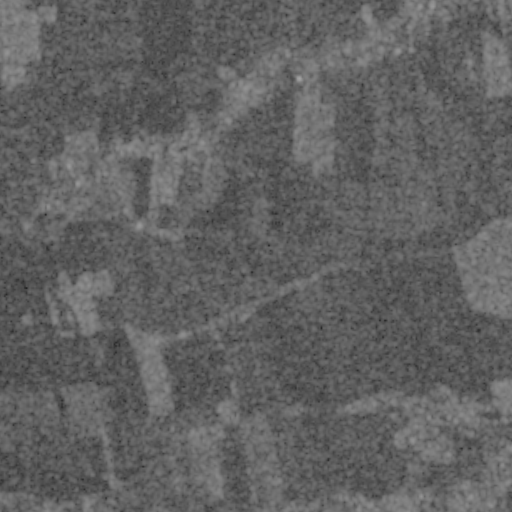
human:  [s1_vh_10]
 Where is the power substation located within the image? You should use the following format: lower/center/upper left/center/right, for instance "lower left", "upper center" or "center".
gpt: The power substation is located in the upper right of the image.
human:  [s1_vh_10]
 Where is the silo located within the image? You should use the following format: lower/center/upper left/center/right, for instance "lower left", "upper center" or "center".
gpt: The silo is located in the lower left of the image.
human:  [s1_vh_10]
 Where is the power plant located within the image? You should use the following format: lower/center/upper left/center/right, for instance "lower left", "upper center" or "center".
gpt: There is no power plant in the image.

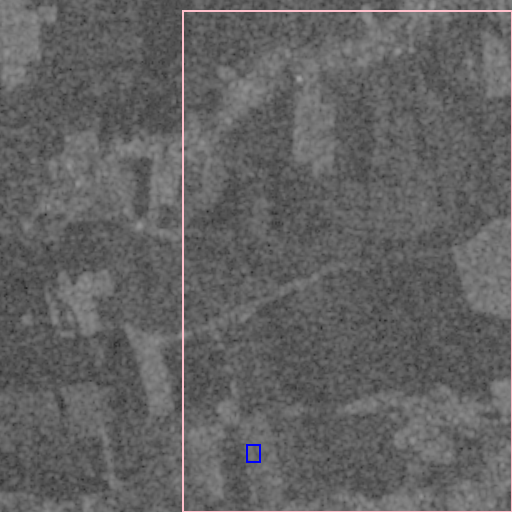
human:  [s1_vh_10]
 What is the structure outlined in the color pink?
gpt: The structure outlined in pink is a crop field.
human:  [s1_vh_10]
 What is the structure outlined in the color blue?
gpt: The structure outlined in blue is a park.
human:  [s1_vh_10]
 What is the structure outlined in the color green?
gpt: There is no green outline.